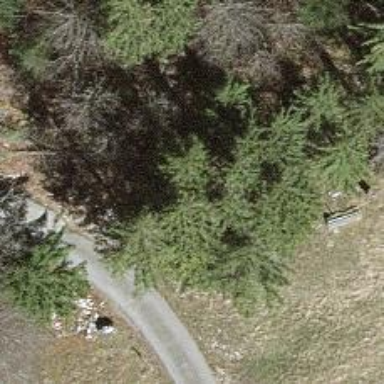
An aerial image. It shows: Bench.